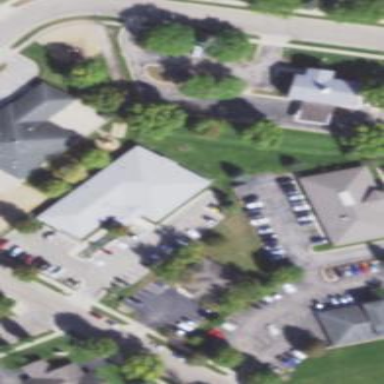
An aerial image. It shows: Office building.